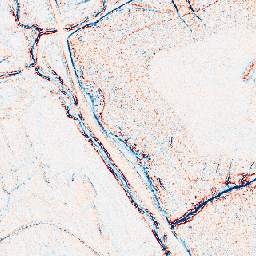
Category: edge_preserving
Decomposition family: bilateral
Decomposition parameters: d: 5
sigma_color: 50
sigma_space: 150
Upsampling method: nearest
Upsampling parameters: scale: 8
Upsampling scale: 8